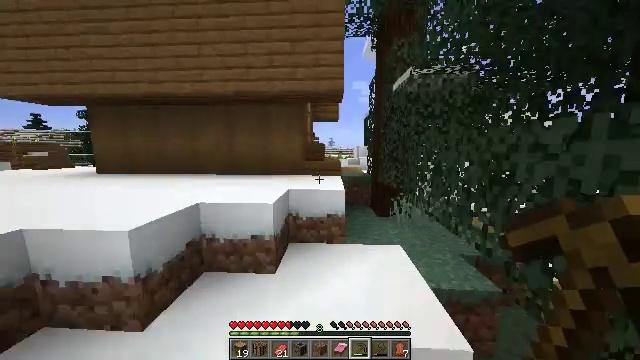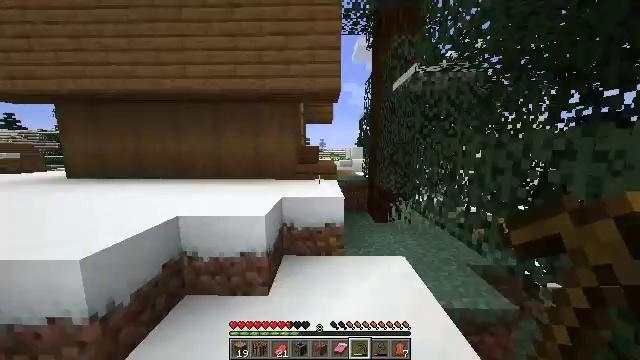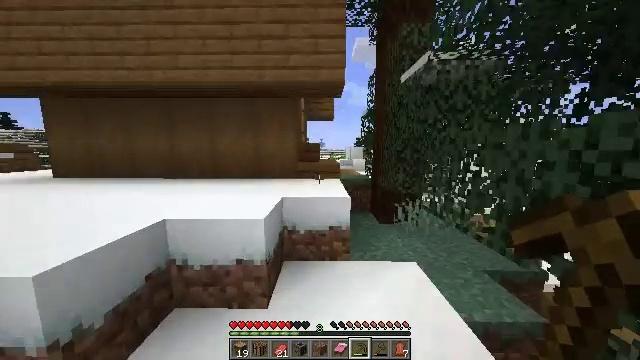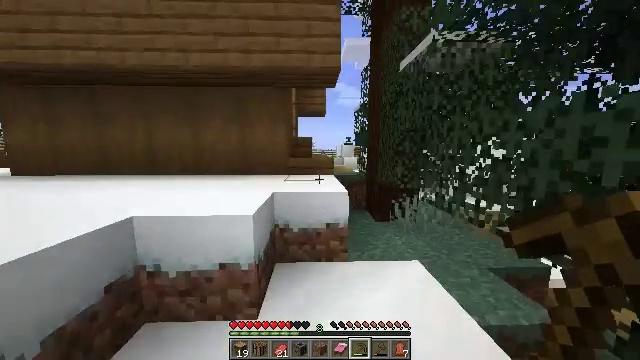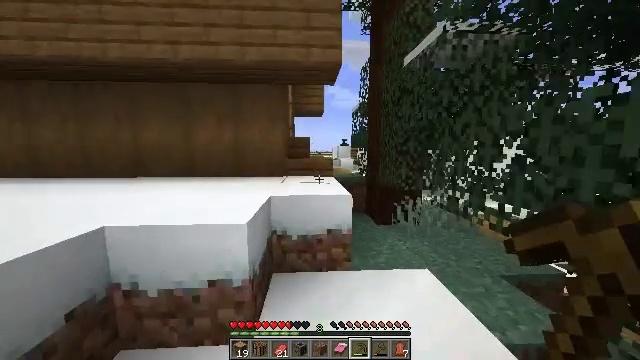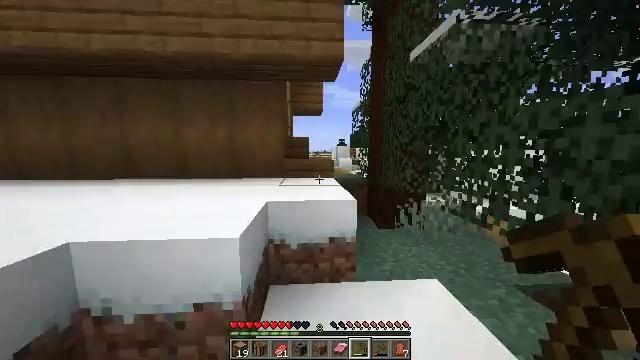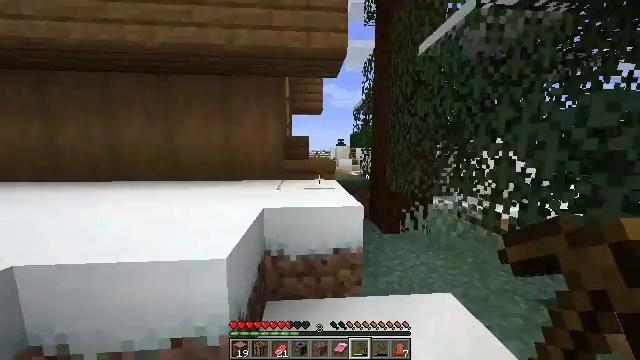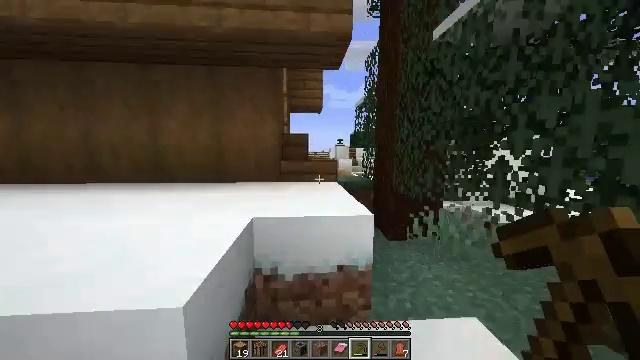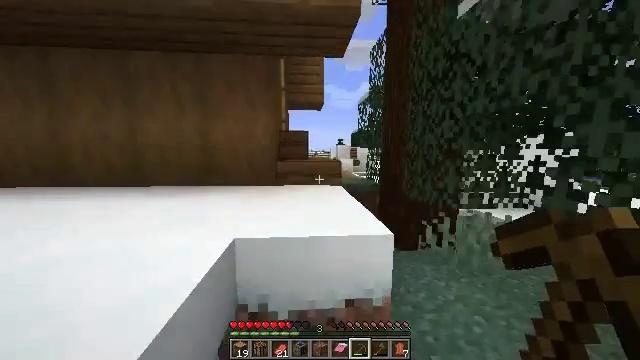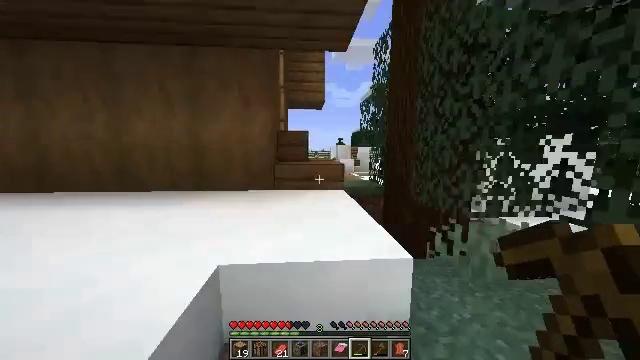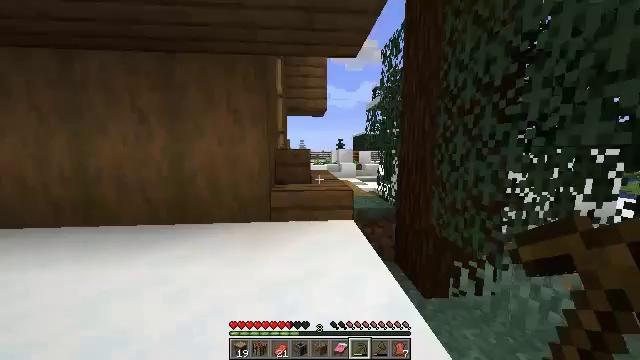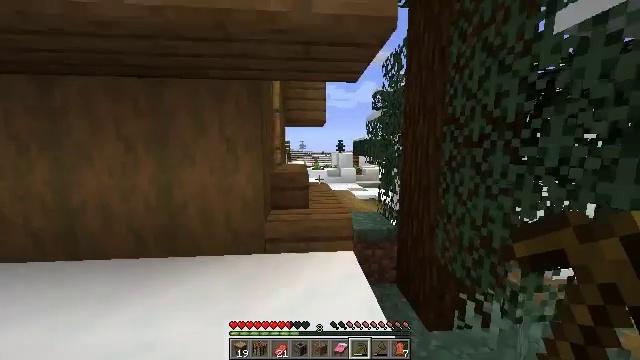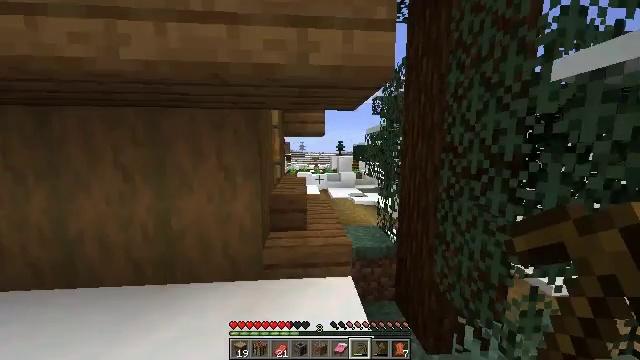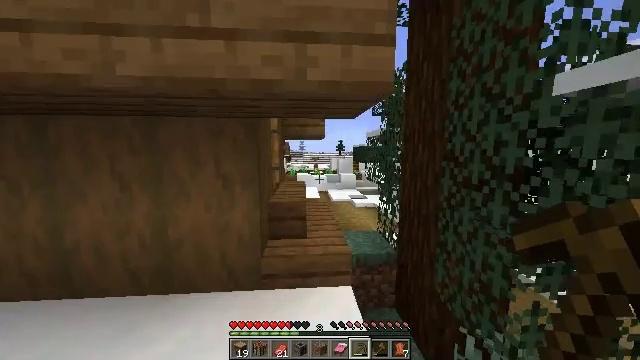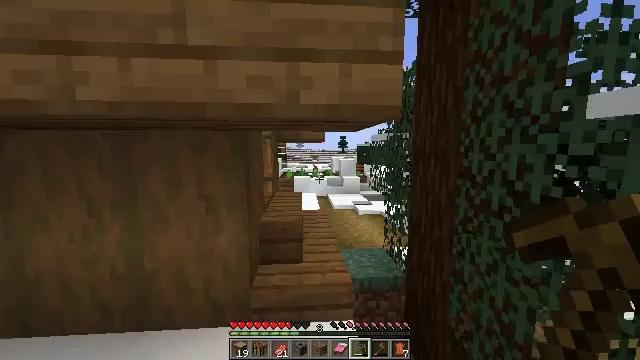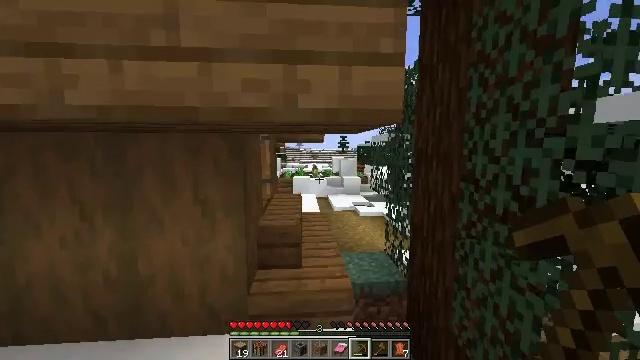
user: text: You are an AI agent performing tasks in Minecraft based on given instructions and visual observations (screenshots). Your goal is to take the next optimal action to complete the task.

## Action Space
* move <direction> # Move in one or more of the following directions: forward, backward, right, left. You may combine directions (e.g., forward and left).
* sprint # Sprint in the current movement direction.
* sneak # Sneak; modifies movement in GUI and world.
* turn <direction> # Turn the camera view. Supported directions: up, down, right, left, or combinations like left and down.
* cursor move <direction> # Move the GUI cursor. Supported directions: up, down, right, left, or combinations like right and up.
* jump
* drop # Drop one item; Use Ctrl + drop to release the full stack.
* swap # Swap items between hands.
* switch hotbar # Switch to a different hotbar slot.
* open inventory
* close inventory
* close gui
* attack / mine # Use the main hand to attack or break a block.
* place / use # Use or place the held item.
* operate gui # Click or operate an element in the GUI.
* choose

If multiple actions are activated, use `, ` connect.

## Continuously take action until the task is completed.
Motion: motion action
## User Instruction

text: Mine spruce leaves from the tree.
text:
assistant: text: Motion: move forward, turn right, jump
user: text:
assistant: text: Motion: move forward
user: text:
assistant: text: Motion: move forward, turn right
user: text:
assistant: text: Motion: move forward, turn right
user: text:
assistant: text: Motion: move forward
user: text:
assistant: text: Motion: move forward
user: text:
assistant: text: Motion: move forward
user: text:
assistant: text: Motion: move forward
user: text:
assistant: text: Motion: move forward
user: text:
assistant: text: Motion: move forward, jump
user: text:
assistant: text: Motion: move forward, jump
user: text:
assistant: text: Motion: move forward, jump
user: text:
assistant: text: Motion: move forward, jump
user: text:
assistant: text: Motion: move forward, jump
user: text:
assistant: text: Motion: move forward and move right
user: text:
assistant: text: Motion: move forward and move right
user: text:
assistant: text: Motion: move forward and move right
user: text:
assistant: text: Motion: move forward and move right
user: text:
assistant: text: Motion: move forward and move right
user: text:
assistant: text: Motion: move forward and move right
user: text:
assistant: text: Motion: move forward
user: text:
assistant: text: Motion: move forward
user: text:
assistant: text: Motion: move forward
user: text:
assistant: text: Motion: move forward
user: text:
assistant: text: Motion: move forward
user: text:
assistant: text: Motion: move forward
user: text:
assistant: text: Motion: move forward
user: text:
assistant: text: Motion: move forward
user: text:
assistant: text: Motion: move forward
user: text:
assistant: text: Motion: move forward